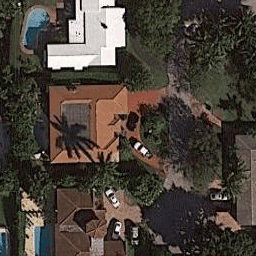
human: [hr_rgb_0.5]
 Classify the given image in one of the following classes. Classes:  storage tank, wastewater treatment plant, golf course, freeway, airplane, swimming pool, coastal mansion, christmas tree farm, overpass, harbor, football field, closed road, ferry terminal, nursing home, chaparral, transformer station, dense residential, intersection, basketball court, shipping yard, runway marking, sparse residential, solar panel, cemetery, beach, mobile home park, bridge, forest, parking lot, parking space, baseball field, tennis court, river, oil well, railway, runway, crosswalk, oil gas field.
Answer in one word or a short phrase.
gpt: coastal mansion